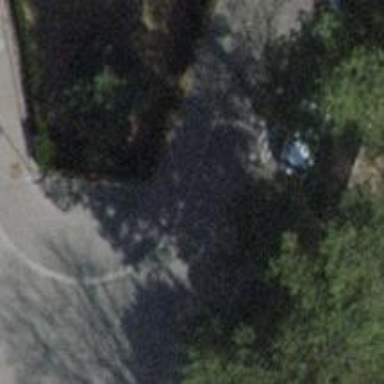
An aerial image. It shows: Unmarked crossing on footway.